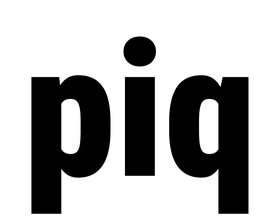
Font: Roboto_Condensed_Black